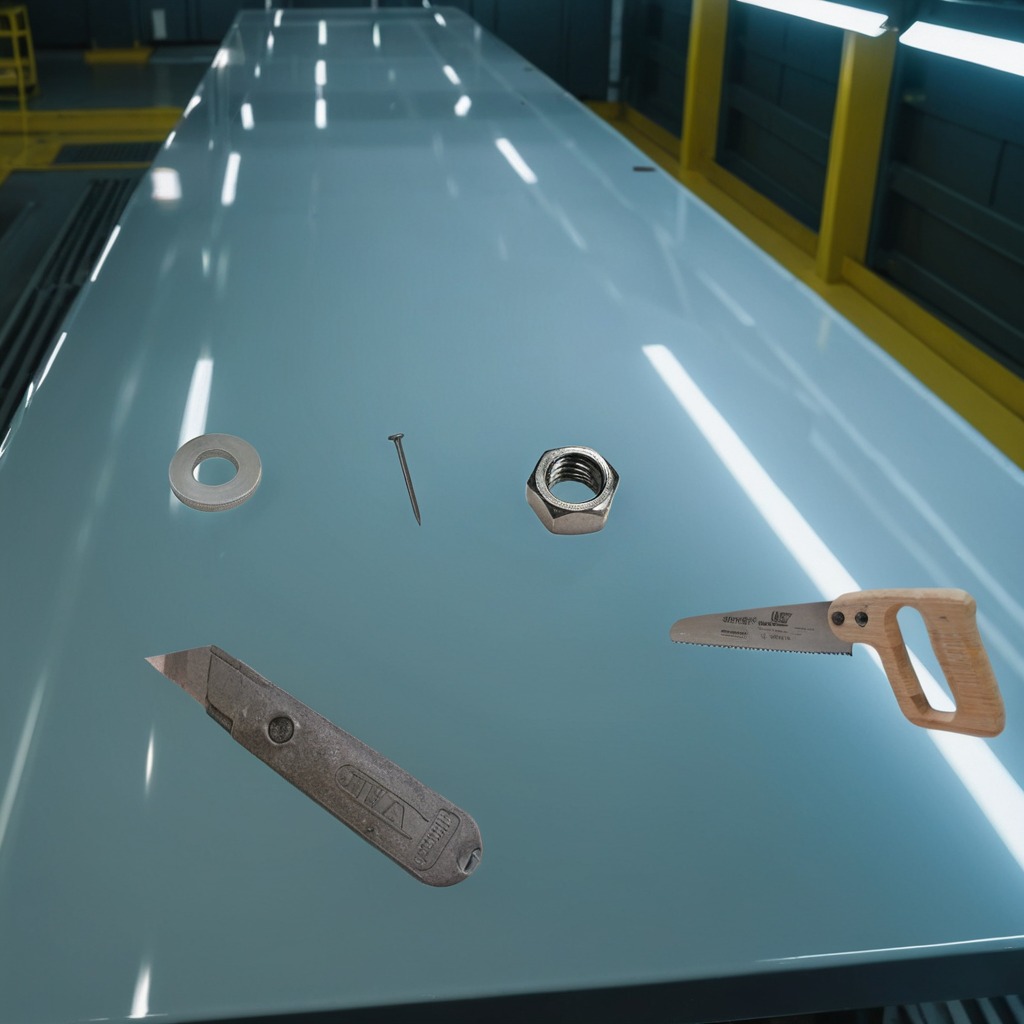
A utility knife, a flat metal washer, an iron nail, a handheld metal saw, and a metal nut are lying on a high-gloss table in a ship maintenance bay industrial lighting.